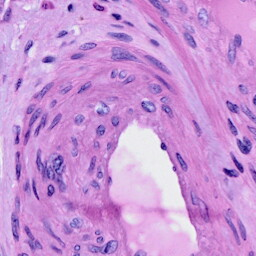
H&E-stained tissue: Cervix